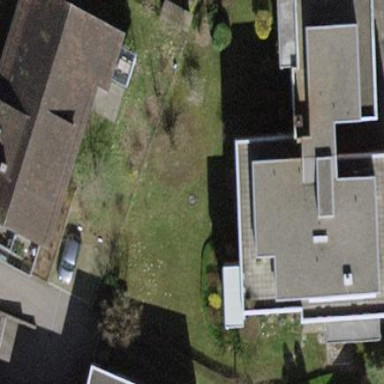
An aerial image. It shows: Building with tiled roof.